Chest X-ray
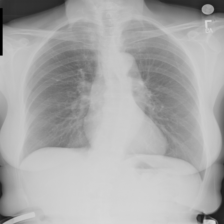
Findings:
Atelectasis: negative
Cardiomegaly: negative
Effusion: negative
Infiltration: negative
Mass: negative
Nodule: negative
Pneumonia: negative
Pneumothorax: negative
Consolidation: negative
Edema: negative
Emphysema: negative
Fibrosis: negative
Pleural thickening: negative
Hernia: negative